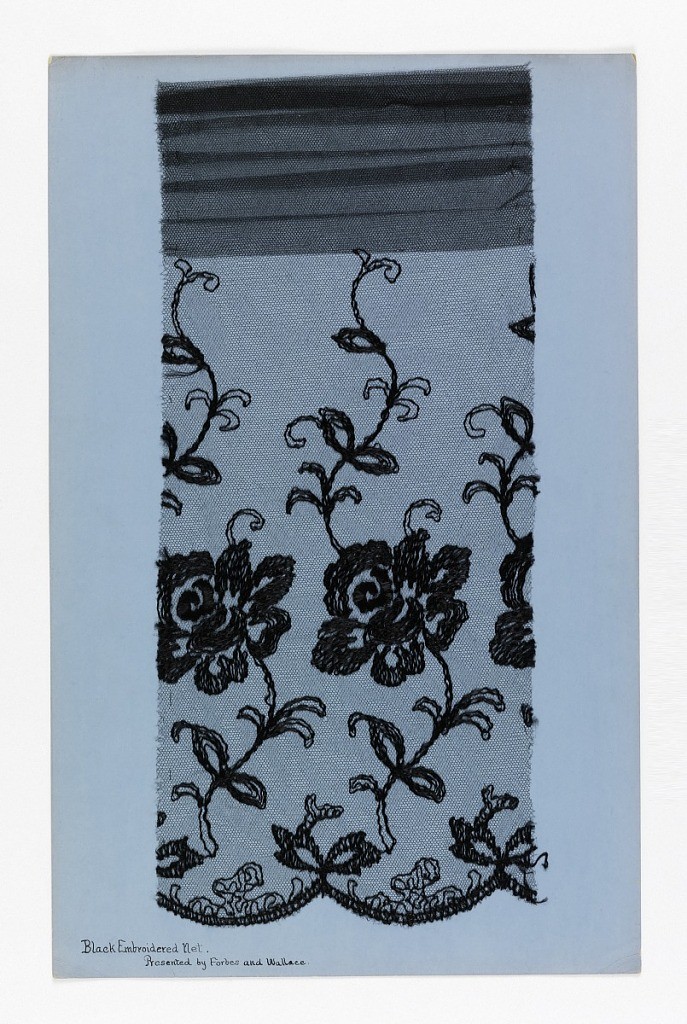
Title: Machine-made openwork samples
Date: ca. 1910
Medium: cardboard, linen, silk, metallic Technique: linen embroidery with ground cloth dissolved Examples of embroidery on net produced by the Schiffli machine Metallic embroidery on net Machine-made openwork in imitation of hand-embroidered net Mostly floral and a few geometric patterns, some designs described as "Spanish" Imitation hand-made filet Machine filet Imitation filet crochet Ploven (burnt-out lace) Fancy curtain lace made on the Levers machines Real filet (handmade) next to Machine-made filet Spotted curtain nets, made chiefly at Nottingham, England and Caudry, France.
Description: Samples of machine-made openwork and several examples of hand made lace mounted on boards. They imitate hand-embroidered net, crochet, or needlepoint.  All are floral patterns plus a few of early 1920's geometric style.
"Embroidered net" produced by the Schiffli Machine.